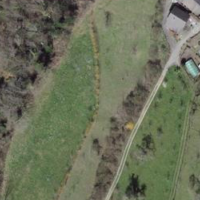
EUNIS habitat code: 24
Species observed at this site:
Ficus carica
Prunus spinosa
Mespilus germanica